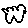
Label: cloud